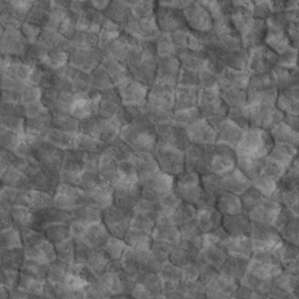
Label: non_frost